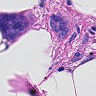
Metastatic tissue present: yes